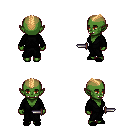
a pixel art fantasy rpg character, female body template, orc, green skin, gray robe, metal pants, light blonde short mohawk hairstyle, black slippers, dagger, four views (front, back, left, right), 2x2 character sprite sheet, small pixel art, hard edges, no anti-aliasing